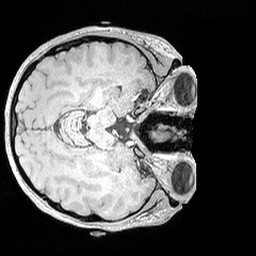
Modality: MP2RAGE
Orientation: axial
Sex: female
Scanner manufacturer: siemens
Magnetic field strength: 3 T
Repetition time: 5 s
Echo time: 0.00292 s